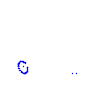
Particle: proton